Question: I am trying to accomplish this:

I am trying to avoid using RangeToHtml if possible. It seems to copy the range but does not paste it in Outlook. Here is what I have thus far.
'''
Sub Send_Email_Condition_Cell_Value_Change()
Dim pApp As Object
Dim pMail As Object
Dim pBody As String
Dim rng As Range
Set rng = Range("B6:C16")
Set pApp = CreateObject("Outlook.Application")
Set pMail = pApp.CreateItem(0)
On Error Resume Next
With pMail
.To = "@gmail.com"
.CC = ""
.BCC = ""
.Subject = "BLANK Account Action Price Notification"
.Body = "Hello, our recommended action price for BLANK has been hit." & vbNewLine & vbNewLine & _
"Thank you."
.Display
Dim wdDoc As Object '## Word.Document
Dim wdRange As Object '## Word.Range
Set wdDoc = OutMail.GetInspector.WordEditor
Set wdRange = wdDoc.Range(0, 0)
wdRange.InsertAfter vbCrLf & vbCrLf
'Copy the range in-place
rng.Copy
wdRange.Paste
'Below will auto send the email when apostrophe is removed
'.Send
End With
On Error GoTo 0
Set pMail = Nothing
Set pApp = Nothing
End Sub
'''
I have tried utilizing RangeToHtml, but that is a bit complex for my abilities. I have found this solution however I am unable to make it work.
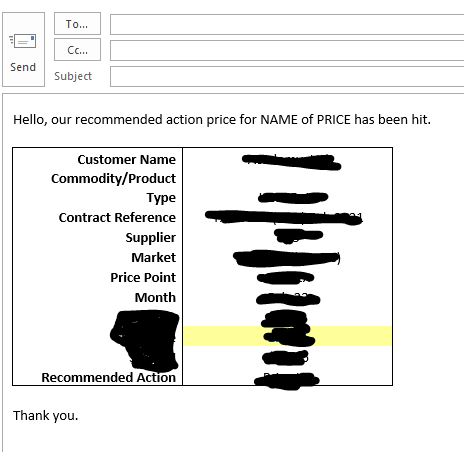
Answer: You are using the wrong object name
Change
'''
Set wdDoc = OutMail.GetInspector.WordEditor
'''
with
'''
Set wdDoc = pMail.GetInspector.WordEditor
'''